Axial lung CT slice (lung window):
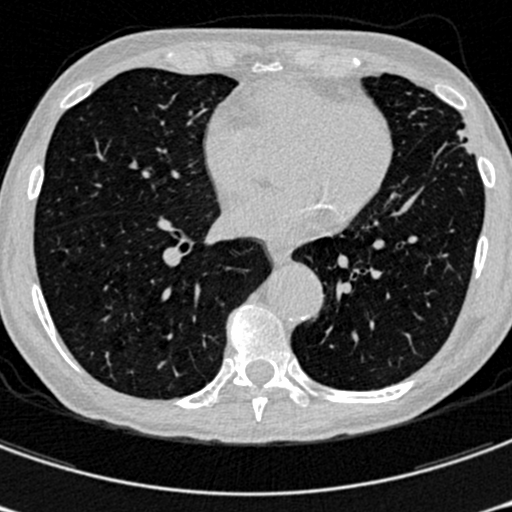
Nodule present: no